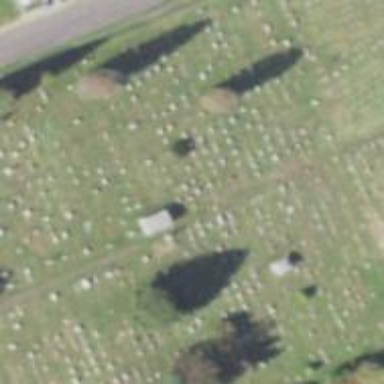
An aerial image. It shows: Cemetery.